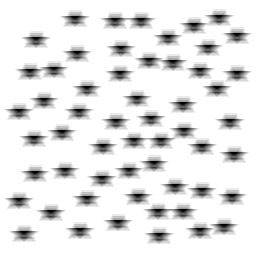
Squares: 0
Triangles: 0
Stars: 56
Total shapes: 56